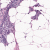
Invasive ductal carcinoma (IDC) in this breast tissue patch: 1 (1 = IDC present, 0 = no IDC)